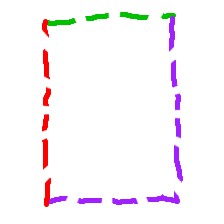
Shape: rectangle